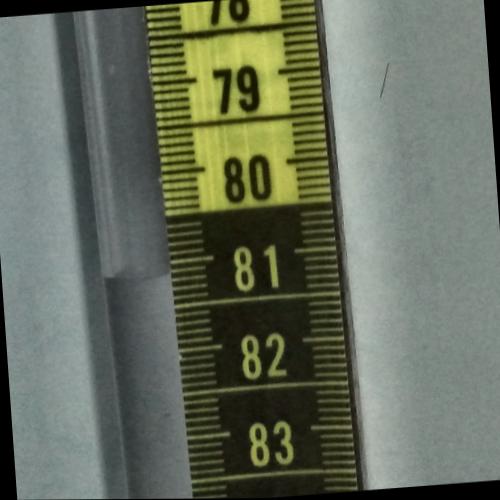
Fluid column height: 81.1 cm